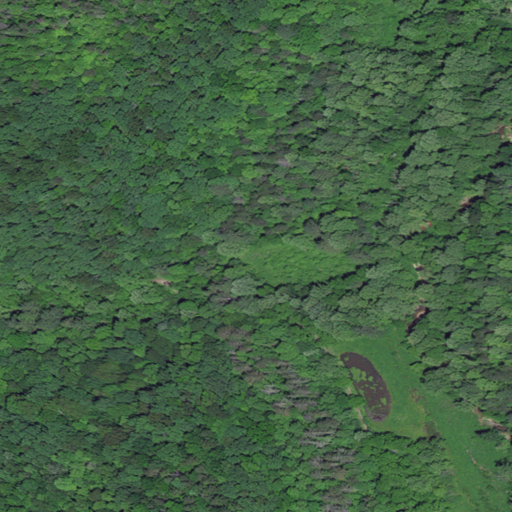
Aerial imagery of valley in Kentucky named Brewer Hollow containing deciduous forest, open development, mixed forest, and woody wetlands